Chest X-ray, PA view. Patient: 57 years old, sex F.
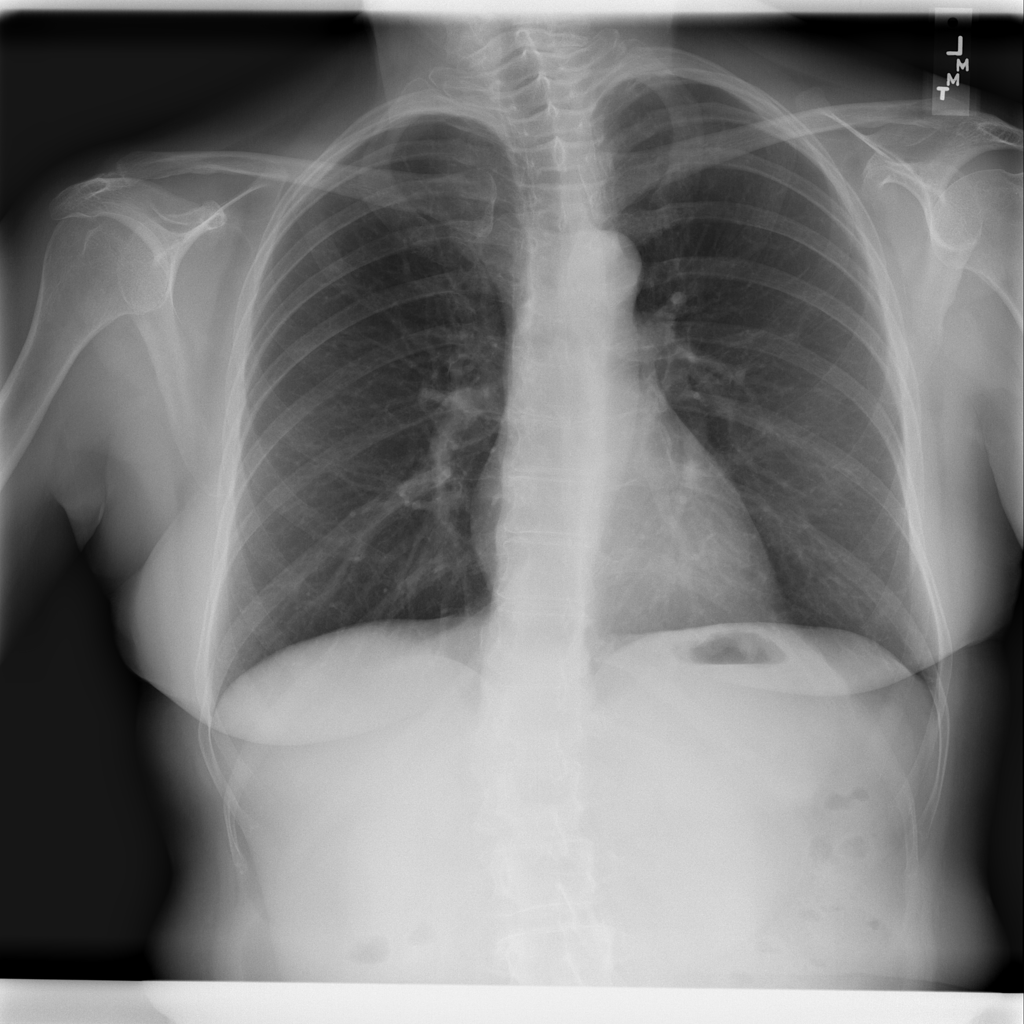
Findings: No Finding